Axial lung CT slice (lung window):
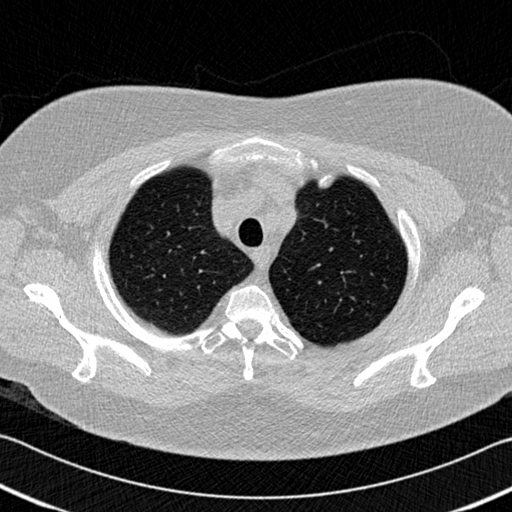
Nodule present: no